Group 1:
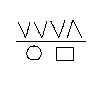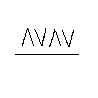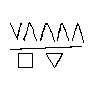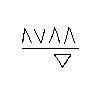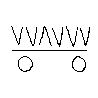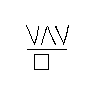
Group 2:
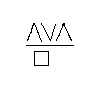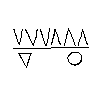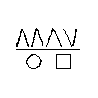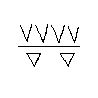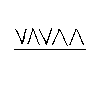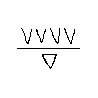
Rule separating the two groups: Objects below match their "symbols" above, according to one "code" versus objects below match their "symbols" above, according to another "code."
Concepts: absence_as_presence, correspondence, sides_of_line, triangle
Comments: Circle: VV; square: VΛ; triangle: ΛΛ ; blank: ΛV vs. circle: ΛΛ; square: ΛV; triangle: VV; blank: VΛ.
Author: Douglas R. Hofstadter